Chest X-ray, PA view. Patient: 38 years old, sex M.
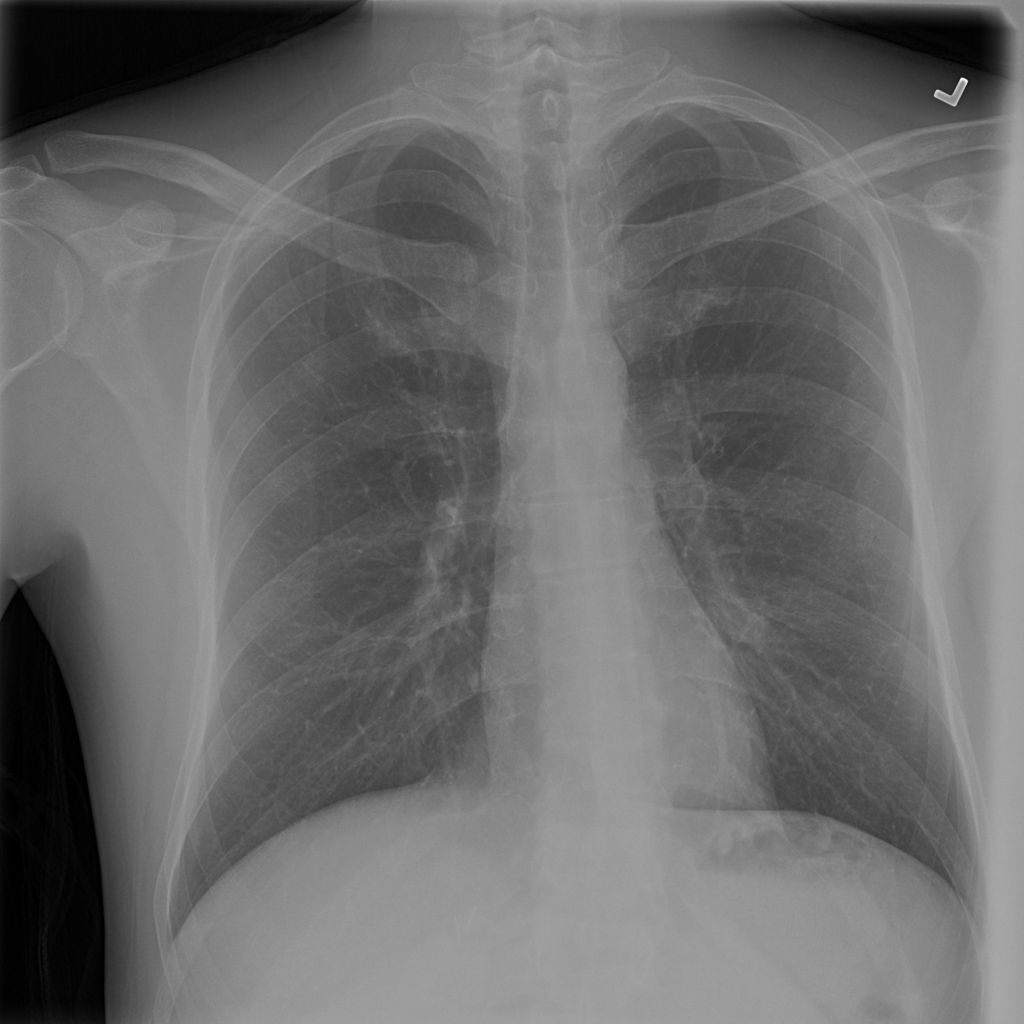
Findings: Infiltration